Field crop: tomato
Growth stage: 1
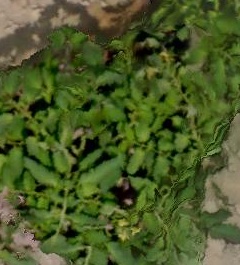
Species: tomato